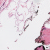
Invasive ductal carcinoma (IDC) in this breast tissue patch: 0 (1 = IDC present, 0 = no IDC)